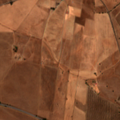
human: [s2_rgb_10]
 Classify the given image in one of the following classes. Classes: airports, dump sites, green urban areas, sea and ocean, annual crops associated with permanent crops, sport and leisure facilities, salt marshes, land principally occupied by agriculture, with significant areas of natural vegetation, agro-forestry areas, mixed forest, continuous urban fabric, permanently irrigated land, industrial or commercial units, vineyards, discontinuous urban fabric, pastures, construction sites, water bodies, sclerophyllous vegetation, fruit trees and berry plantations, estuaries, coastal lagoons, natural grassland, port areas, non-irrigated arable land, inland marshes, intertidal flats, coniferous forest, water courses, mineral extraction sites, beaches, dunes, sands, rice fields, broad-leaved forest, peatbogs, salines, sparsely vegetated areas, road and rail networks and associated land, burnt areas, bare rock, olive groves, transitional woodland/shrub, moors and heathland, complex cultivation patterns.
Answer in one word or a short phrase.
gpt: non-irrigated arable land, transitional woodland/shrub